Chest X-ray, PA view. Patient: 86 years old, sex F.
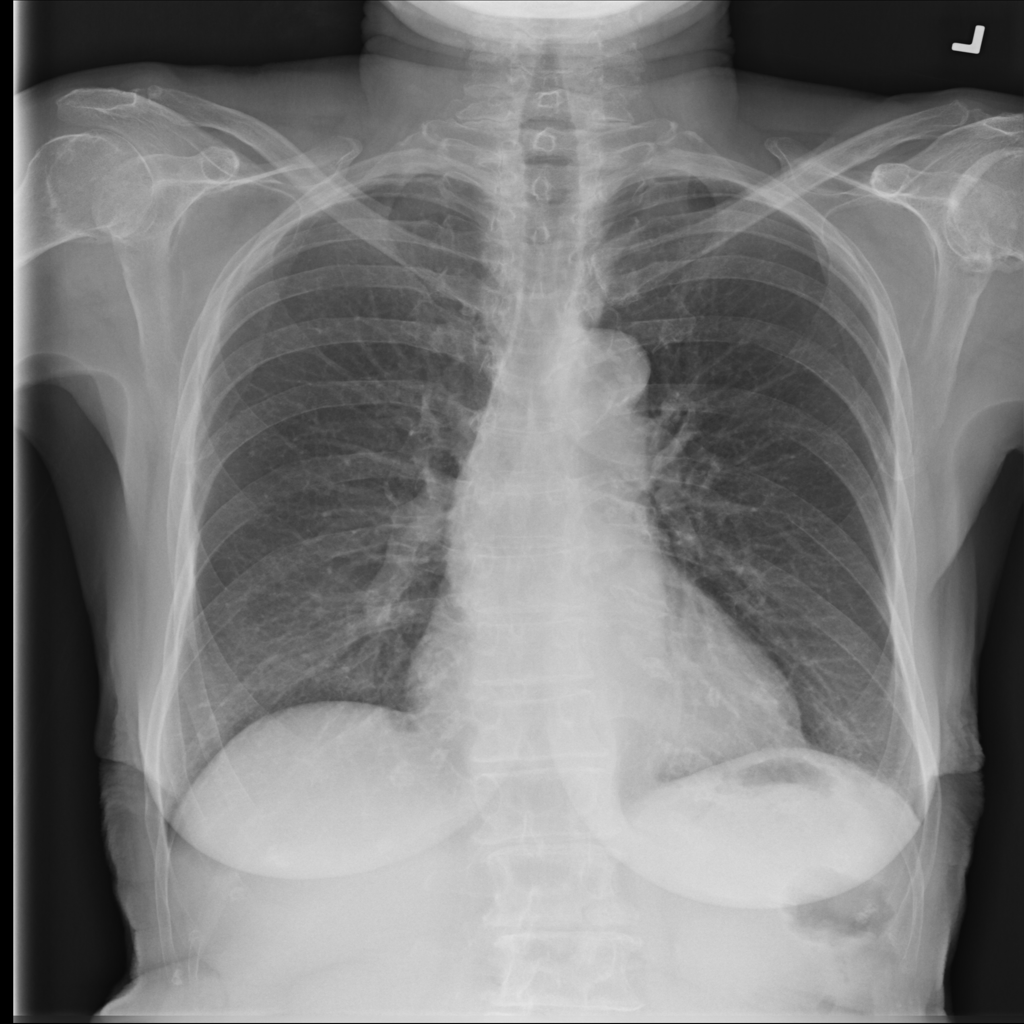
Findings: No Finding